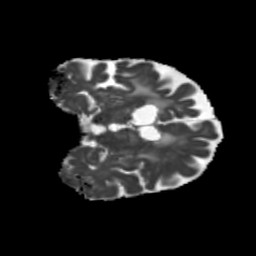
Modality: MD
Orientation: coronal
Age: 62
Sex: female
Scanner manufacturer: siemens
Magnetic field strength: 3 T
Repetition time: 5.25 s
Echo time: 0.08 s